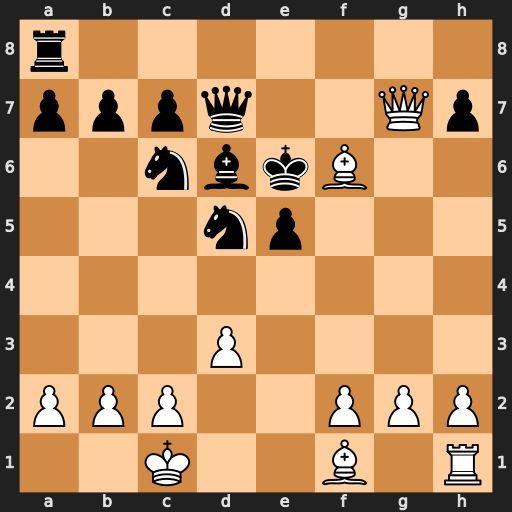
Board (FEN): r7/pppq2Qp/2nbkB2/3np3/8/3P4/PPP2PPP/2K2B1R
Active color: w
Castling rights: -
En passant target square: -
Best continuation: Qg4+ Kxf6 Qxd7